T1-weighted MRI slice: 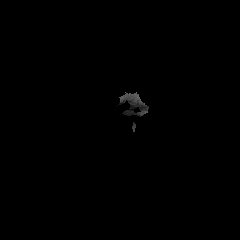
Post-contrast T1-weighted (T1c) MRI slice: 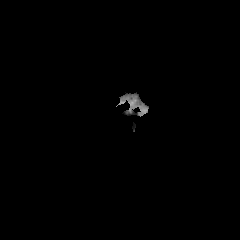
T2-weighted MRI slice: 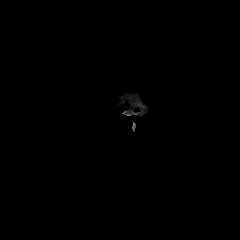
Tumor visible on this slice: no